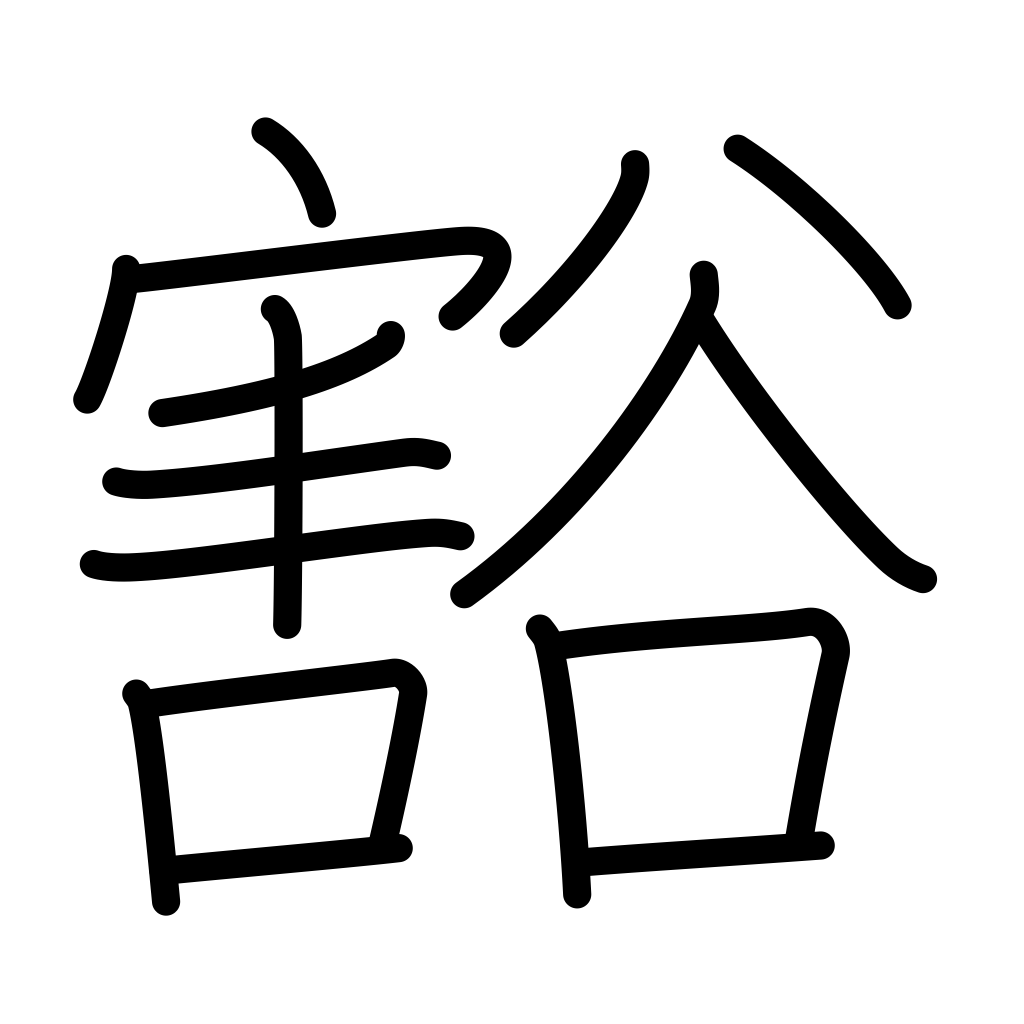
Meaning: empty